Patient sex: M
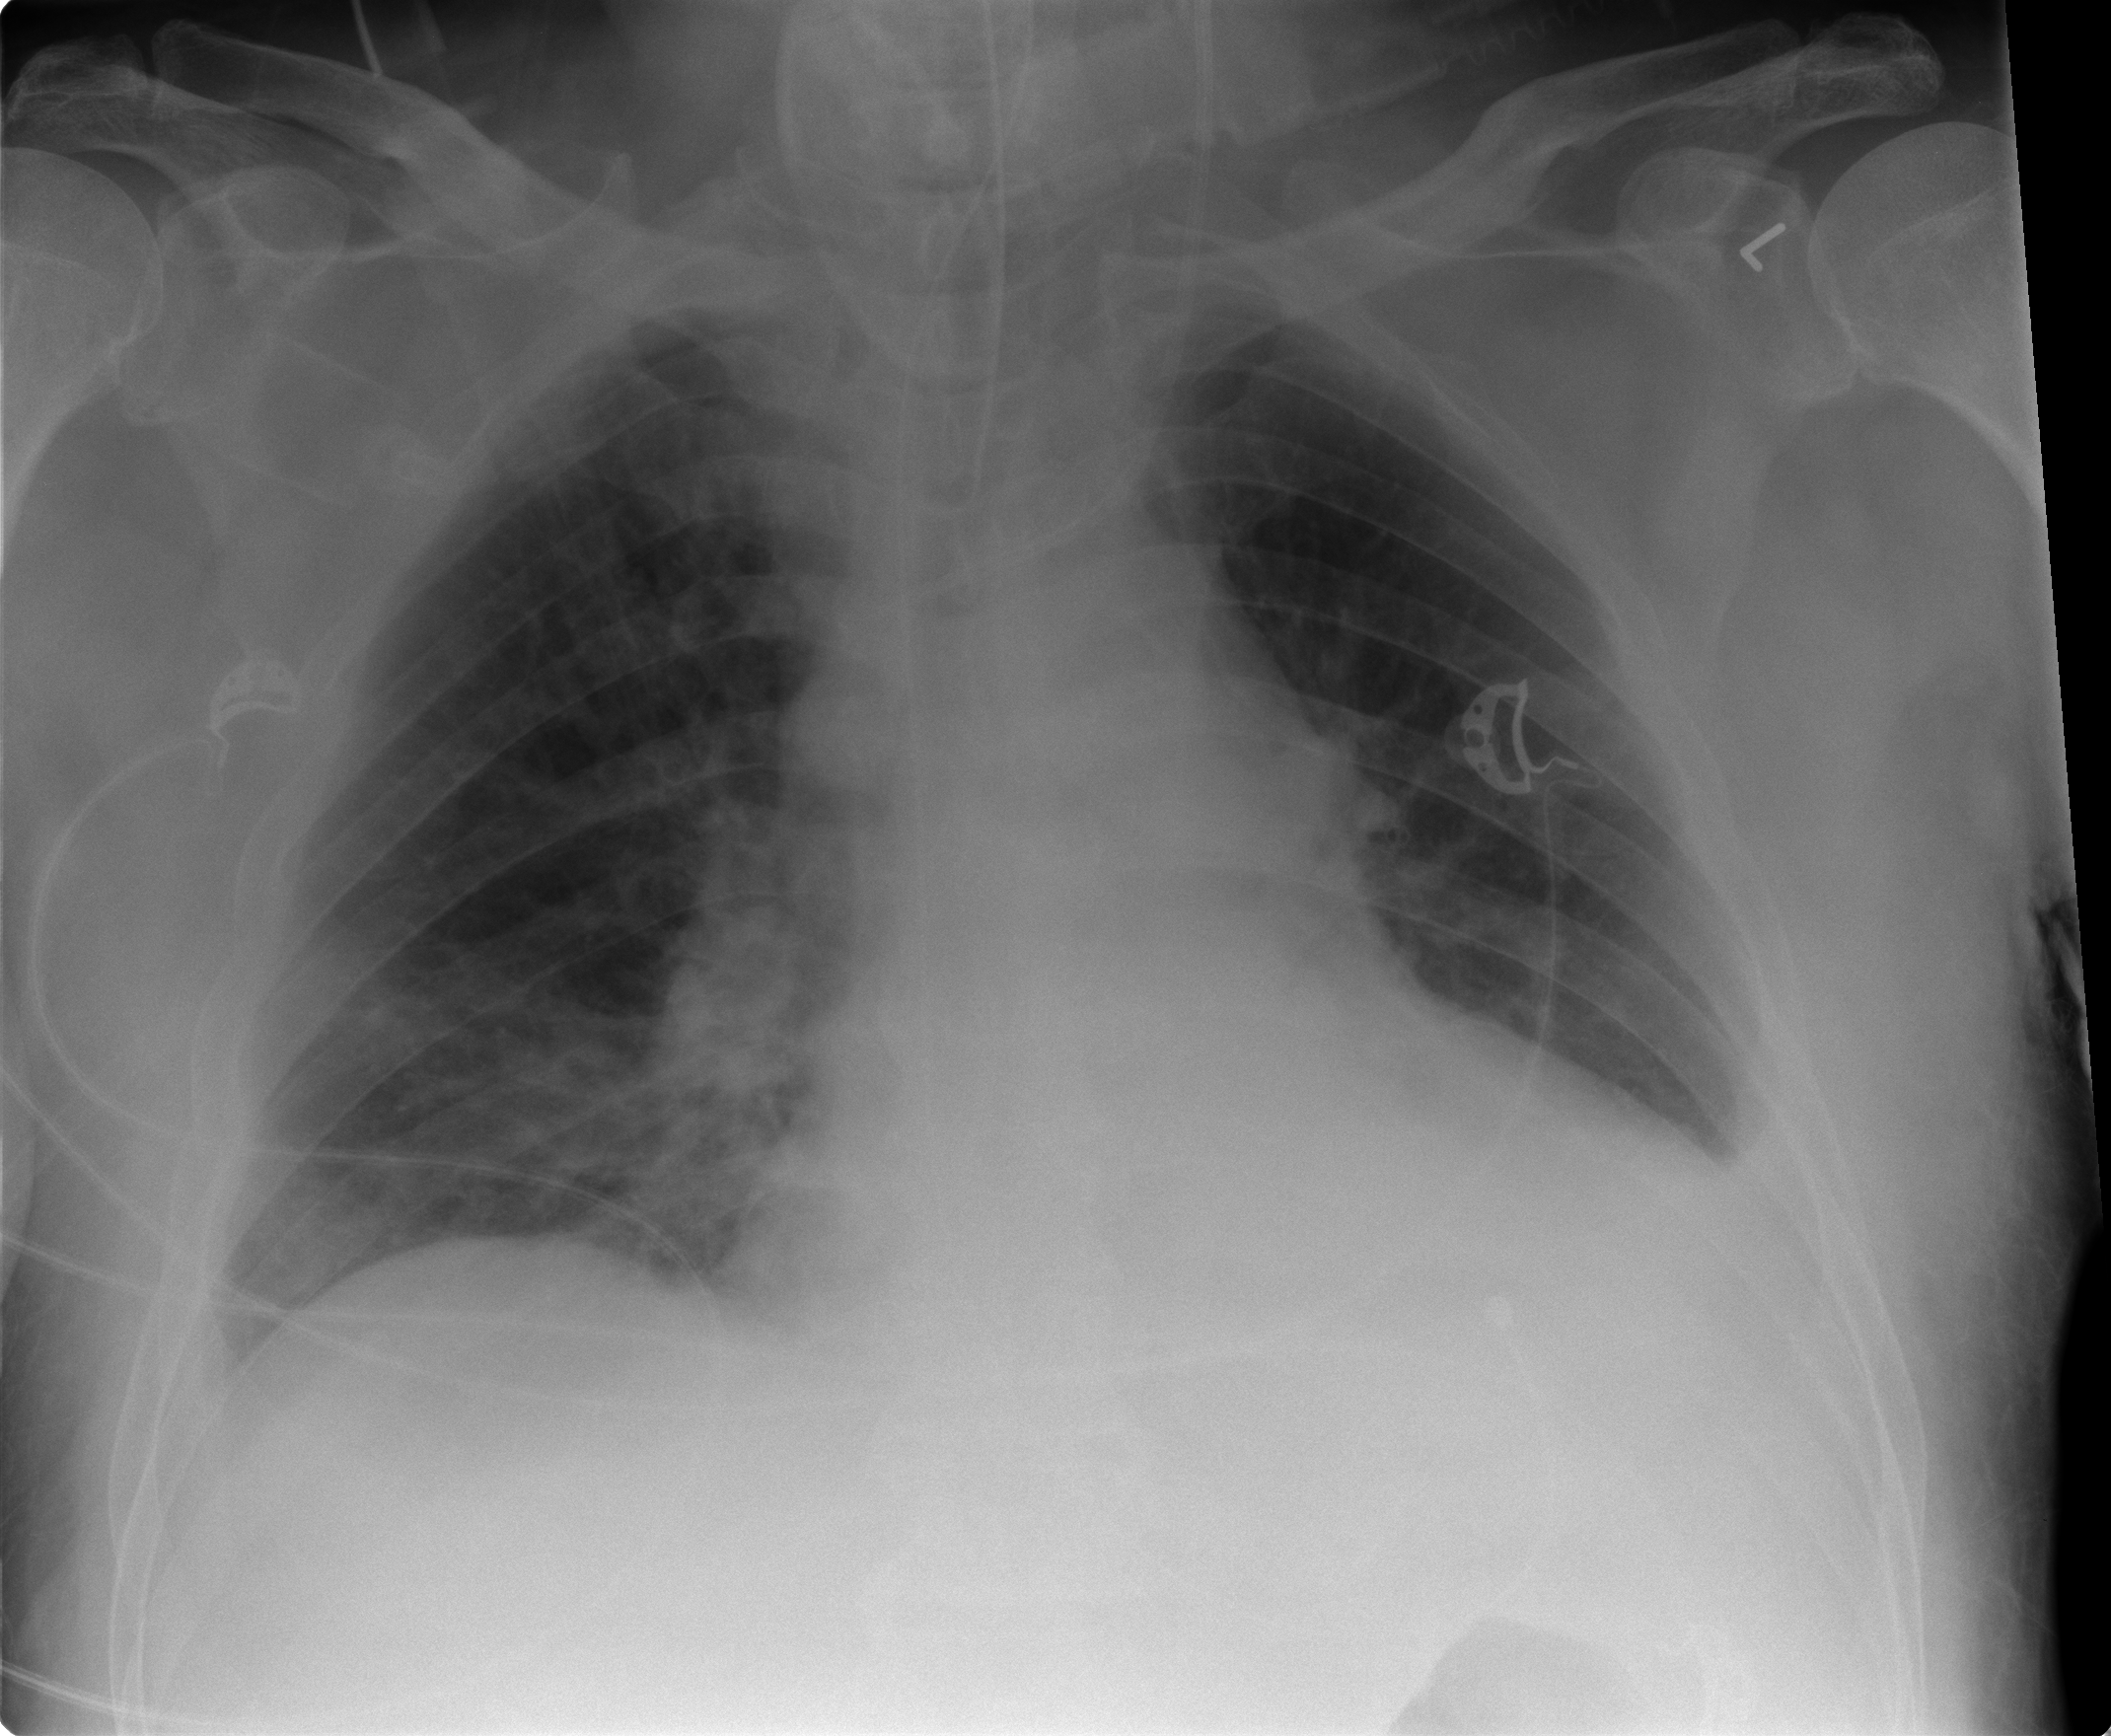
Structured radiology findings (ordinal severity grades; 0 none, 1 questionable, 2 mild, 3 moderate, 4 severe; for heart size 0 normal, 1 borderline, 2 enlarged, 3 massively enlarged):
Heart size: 2
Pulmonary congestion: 2
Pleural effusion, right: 0
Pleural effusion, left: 2
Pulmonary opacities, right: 0
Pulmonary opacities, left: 0
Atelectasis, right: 2
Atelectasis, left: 2